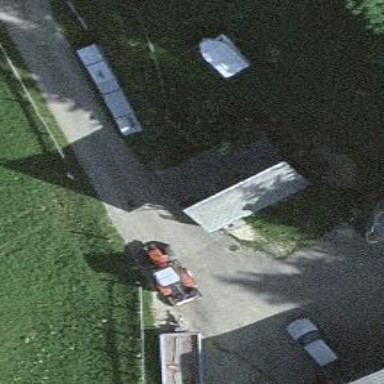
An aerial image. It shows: Rural barn.